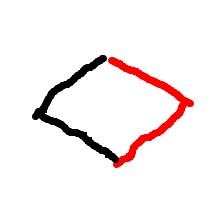
Shape: rhombus